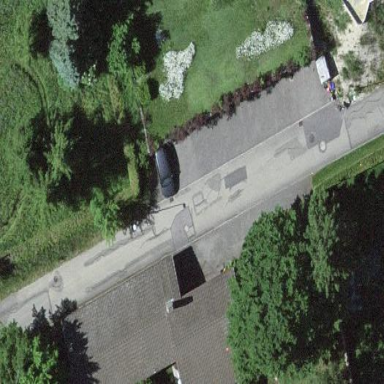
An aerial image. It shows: Garage.